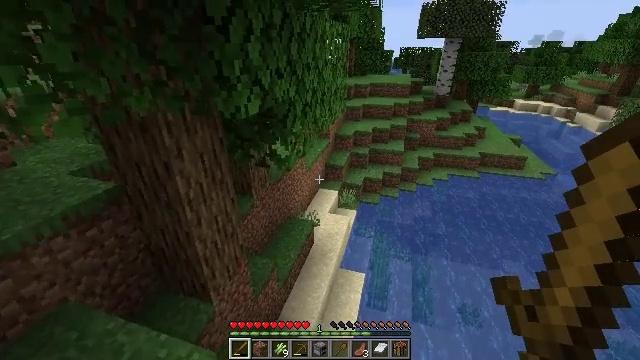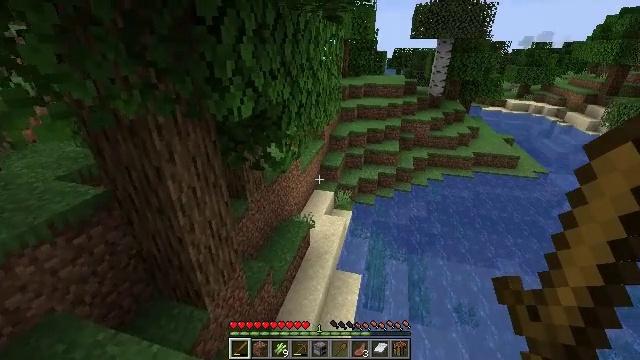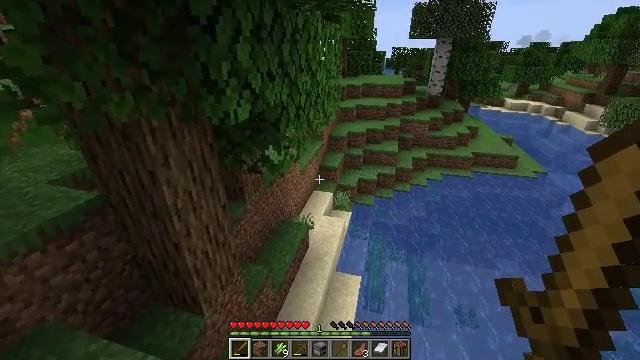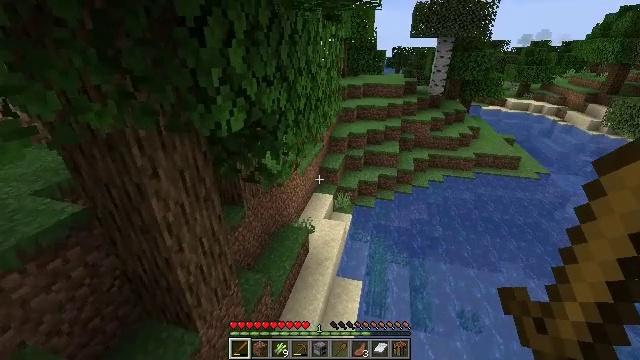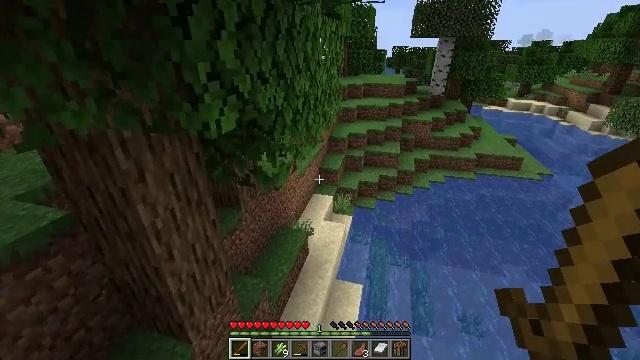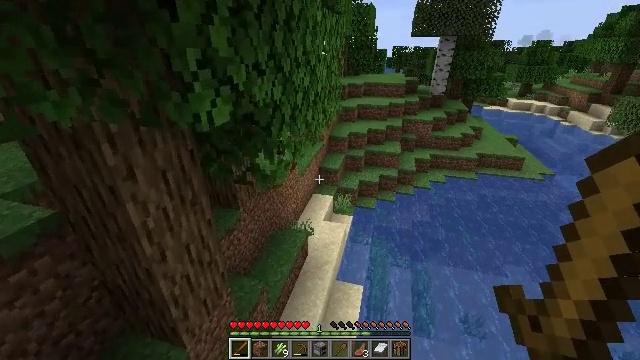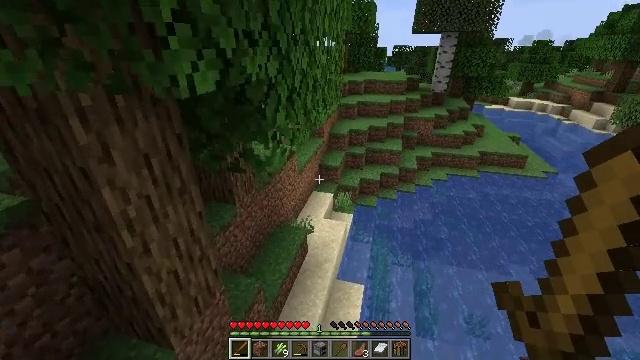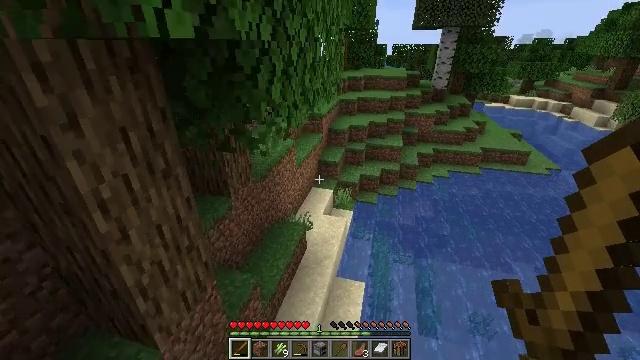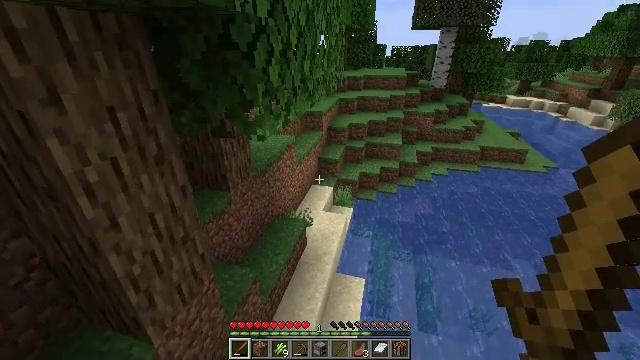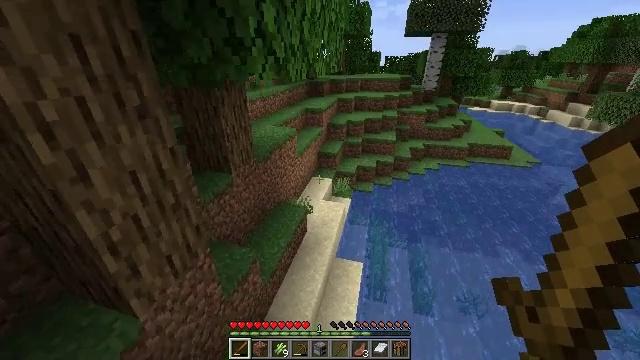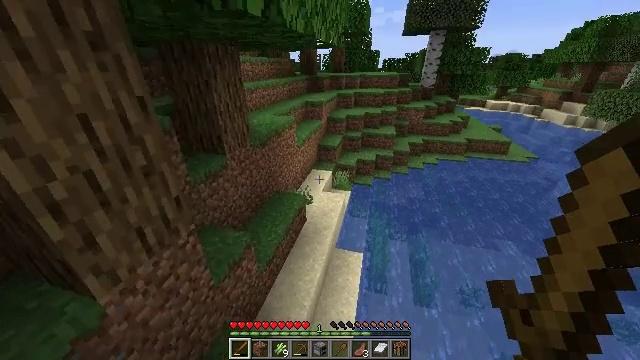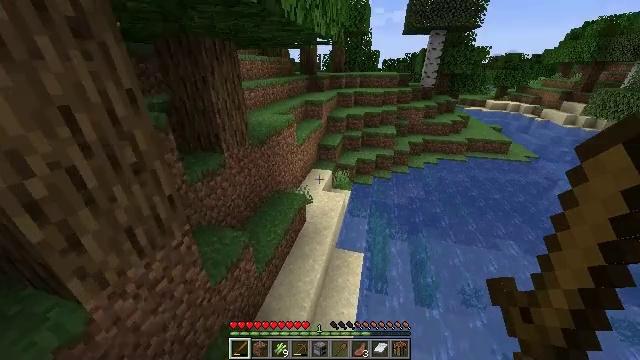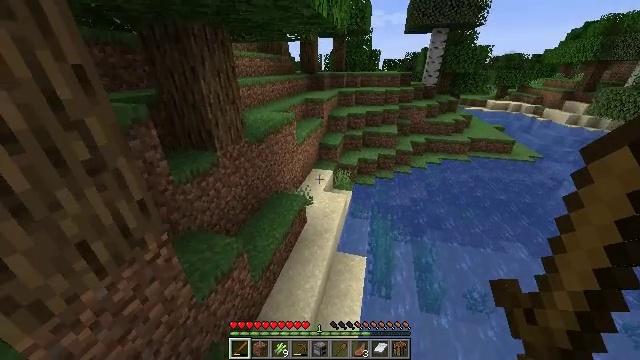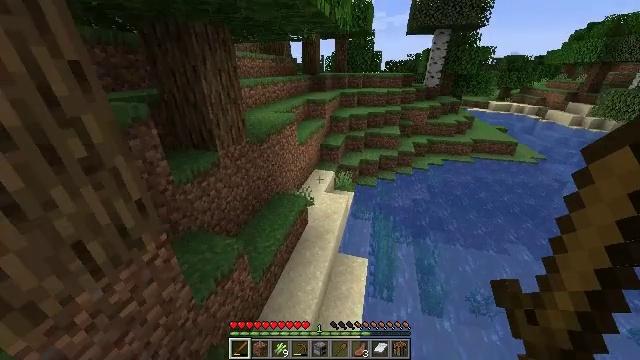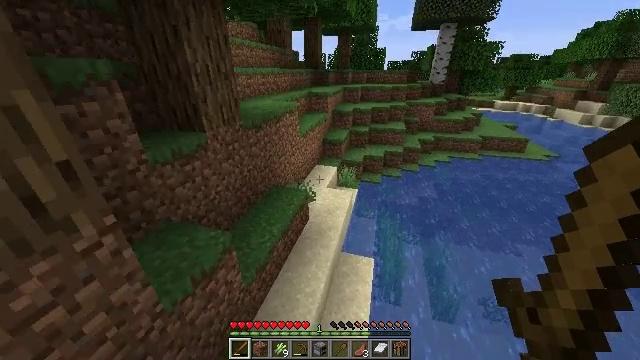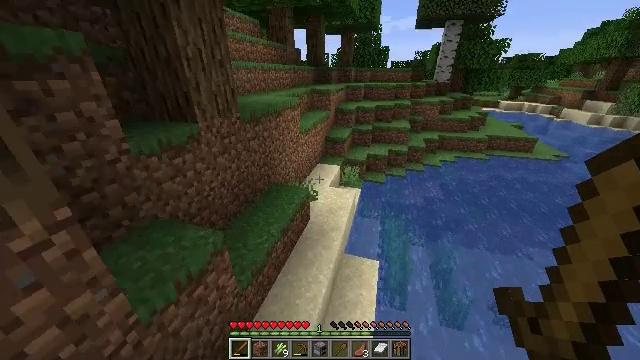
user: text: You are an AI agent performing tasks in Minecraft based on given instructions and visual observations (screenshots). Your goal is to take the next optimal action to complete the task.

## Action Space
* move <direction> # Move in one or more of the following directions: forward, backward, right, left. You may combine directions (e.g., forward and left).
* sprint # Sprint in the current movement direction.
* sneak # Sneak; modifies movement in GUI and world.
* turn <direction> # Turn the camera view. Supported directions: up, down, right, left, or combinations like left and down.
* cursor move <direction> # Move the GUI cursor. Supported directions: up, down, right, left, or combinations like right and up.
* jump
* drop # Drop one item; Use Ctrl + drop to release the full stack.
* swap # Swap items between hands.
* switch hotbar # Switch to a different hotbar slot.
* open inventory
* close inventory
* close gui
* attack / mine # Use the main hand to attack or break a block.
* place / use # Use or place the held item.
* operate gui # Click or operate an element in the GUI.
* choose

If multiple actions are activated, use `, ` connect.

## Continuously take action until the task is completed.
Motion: motion action
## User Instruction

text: Break the sugar cane.
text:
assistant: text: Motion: move forward, turn right
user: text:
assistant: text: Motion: move forward
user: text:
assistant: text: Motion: move forward
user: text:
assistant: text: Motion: move forward
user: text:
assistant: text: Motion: move forward
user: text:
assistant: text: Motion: move forward
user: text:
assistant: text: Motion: move forward, sprint
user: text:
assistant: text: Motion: move forward, sprint
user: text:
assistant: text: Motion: move forward, sprint
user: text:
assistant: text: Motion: move forward, sprint
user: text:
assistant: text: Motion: move forward, sprint
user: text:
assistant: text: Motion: move forward, sprint
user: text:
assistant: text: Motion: move forward, sprint
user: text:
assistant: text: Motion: move forward, sprint
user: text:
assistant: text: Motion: move forward, sprint
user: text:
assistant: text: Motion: move forward, sprint, turn left and up
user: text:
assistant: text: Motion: move forward, sprint, turn left and up
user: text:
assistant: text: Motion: move forward, sprint
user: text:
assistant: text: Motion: move forward, sprint
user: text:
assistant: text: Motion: move forward, sprint
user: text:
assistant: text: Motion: move forward, sprint
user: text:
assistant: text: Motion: move forward, sprint
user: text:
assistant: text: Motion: move forward, sprint
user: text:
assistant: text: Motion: move forward, sprint
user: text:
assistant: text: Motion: move forward, sprint, turn up
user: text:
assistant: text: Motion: move forward, sprint, turn right and up
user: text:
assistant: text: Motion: move forward, sprint, turn right and up
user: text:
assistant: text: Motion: move forward, sprint, turn up
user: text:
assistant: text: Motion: move forward, sprint
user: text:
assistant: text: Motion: move forward, sprint